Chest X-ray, PA view. Patient: 56 years old, sex F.
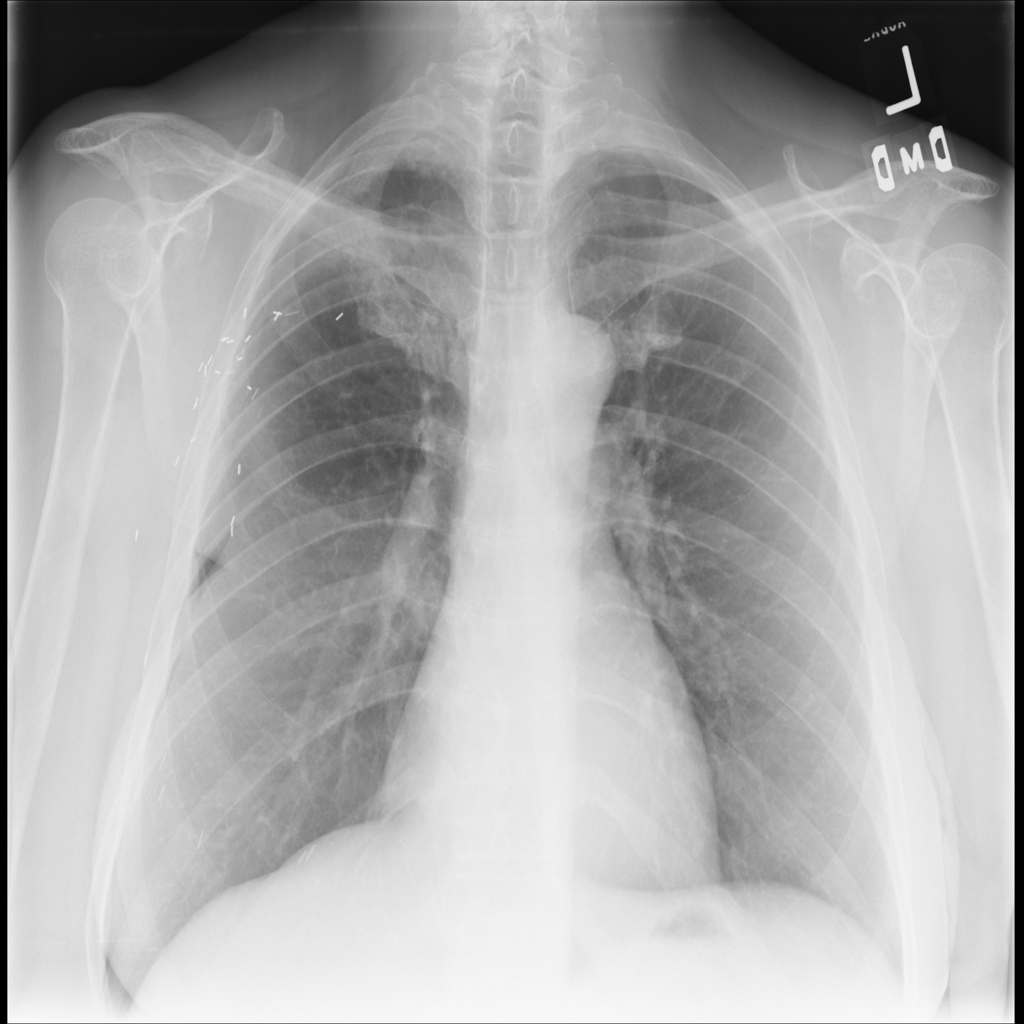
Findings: Fibrosis